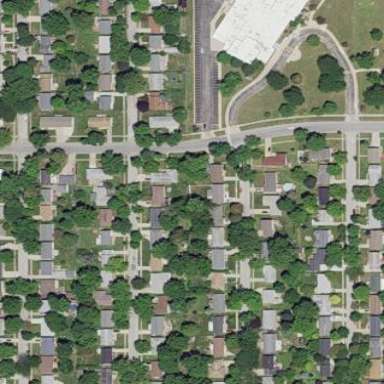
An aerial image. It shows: This residential area consists of single-family homes.